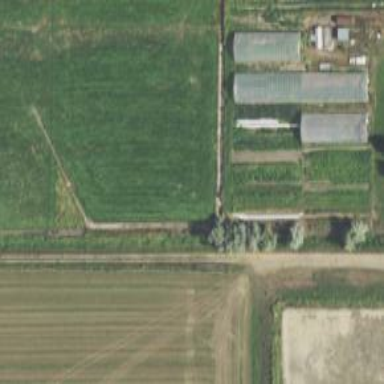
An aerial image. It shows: Area dedicated to greenhouse horticulture.